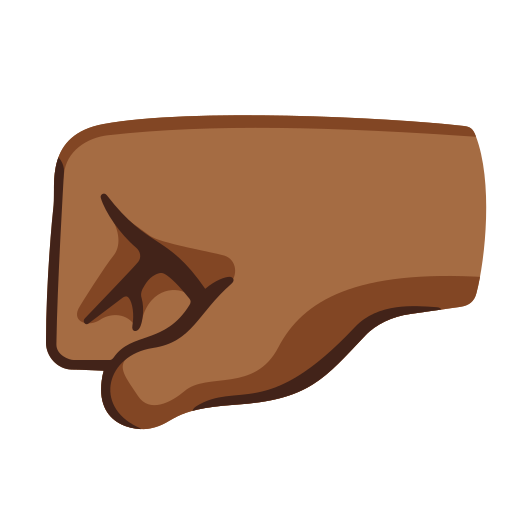
Emoji: 🤛🏾